Question: I am putting together a grid layout in HTML, this is what I have so far: <URL>.
The attached screenshot is what I am trying to do and I'm really not sure if I'm taking the right approach. How should I fit the wide box in the bottom right into the correct position?

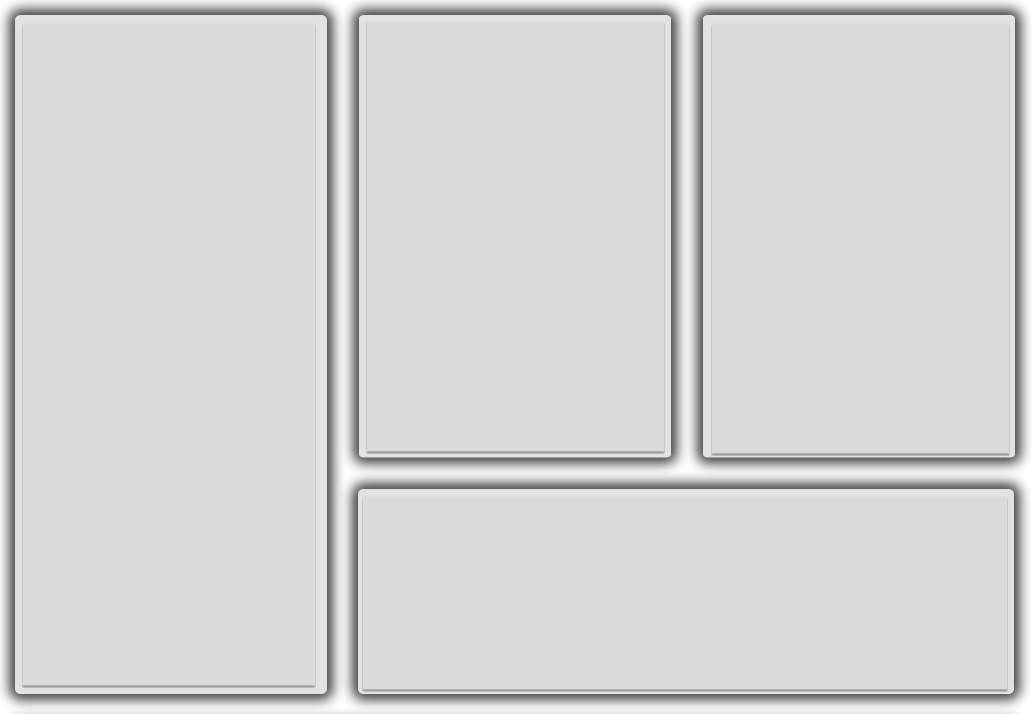
Answer: '''
#attendees-box {
width: 640px;
height: 200px;
float:right;
margin-top:-224px;
}
'''
You may need to tweak the numbers.